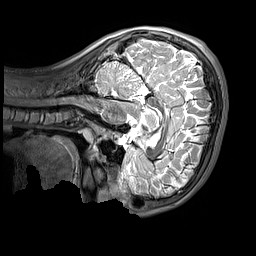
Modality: T2w
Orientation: sagittal
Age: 13
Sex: male
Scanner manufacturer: siemens
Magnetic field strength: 3 T
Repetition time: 3.2 s
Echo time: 0.408 s